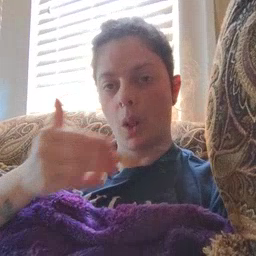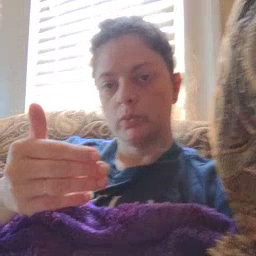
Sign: close